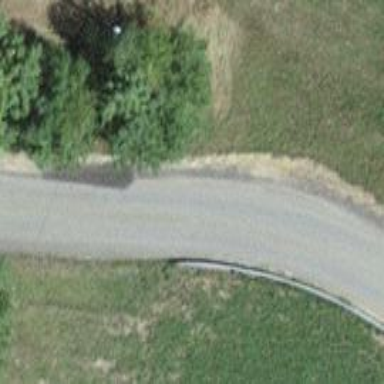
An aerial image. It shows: Unclassified road.